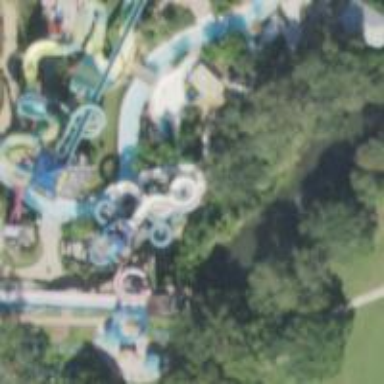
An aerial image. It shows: Water slide attraction.